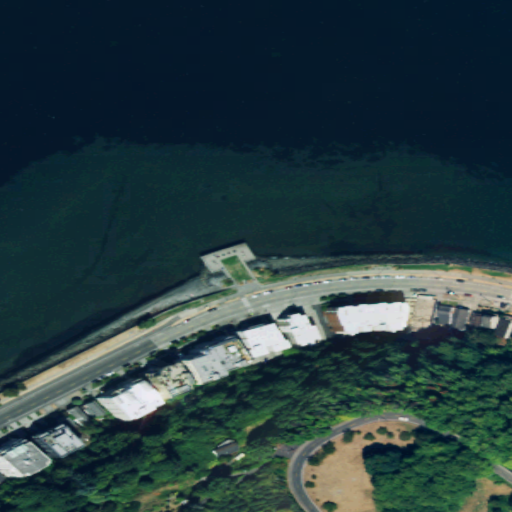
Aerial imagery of cliff(s) in Washington named Duwamish Head containing open water, high intensity development, open development, low intensity development, barren land, medium intensity development, and herbaceous wetlands